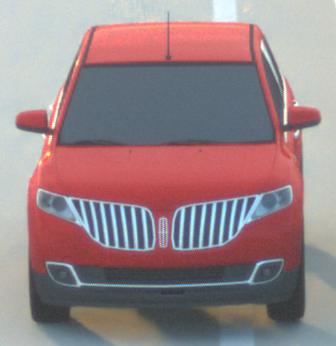
Make: Lincoln
Model: MKX
Detailed model: Gen. 1 CD3
Model produced from: 2010
Model produced until: 2015
Doors: 5
Color: red
Road condition: dry road
Daytime: sunrise or sunset
Contrast: low contrast